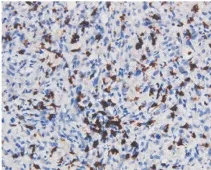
Histopathological staining of the puncture biopsy specimen from the upper lobe of the right lung showed the following results: PCK(-), EMA(focal+), Vim(+), Ki67(+, 60%), S-100(-), CD35(-), CD21(-), CD23(-), CD(scattered+), CD20(-), CK5/6(-), P63(-), CD56(scattered+), Syn(-), P40(-), CK7(-), Napsin A(-), TTF-1(-), ALK(-), AR(focal +), CD30(-), CK8/18(-), Mum-1(-), MyoD1(-), SATB2(+), PD-L1(+, TPS = 80%), CD8(+), CD4(+), CD25(+), Foxp3(-). (F) CD8.
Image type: pathology (immunostaining)